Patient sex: F
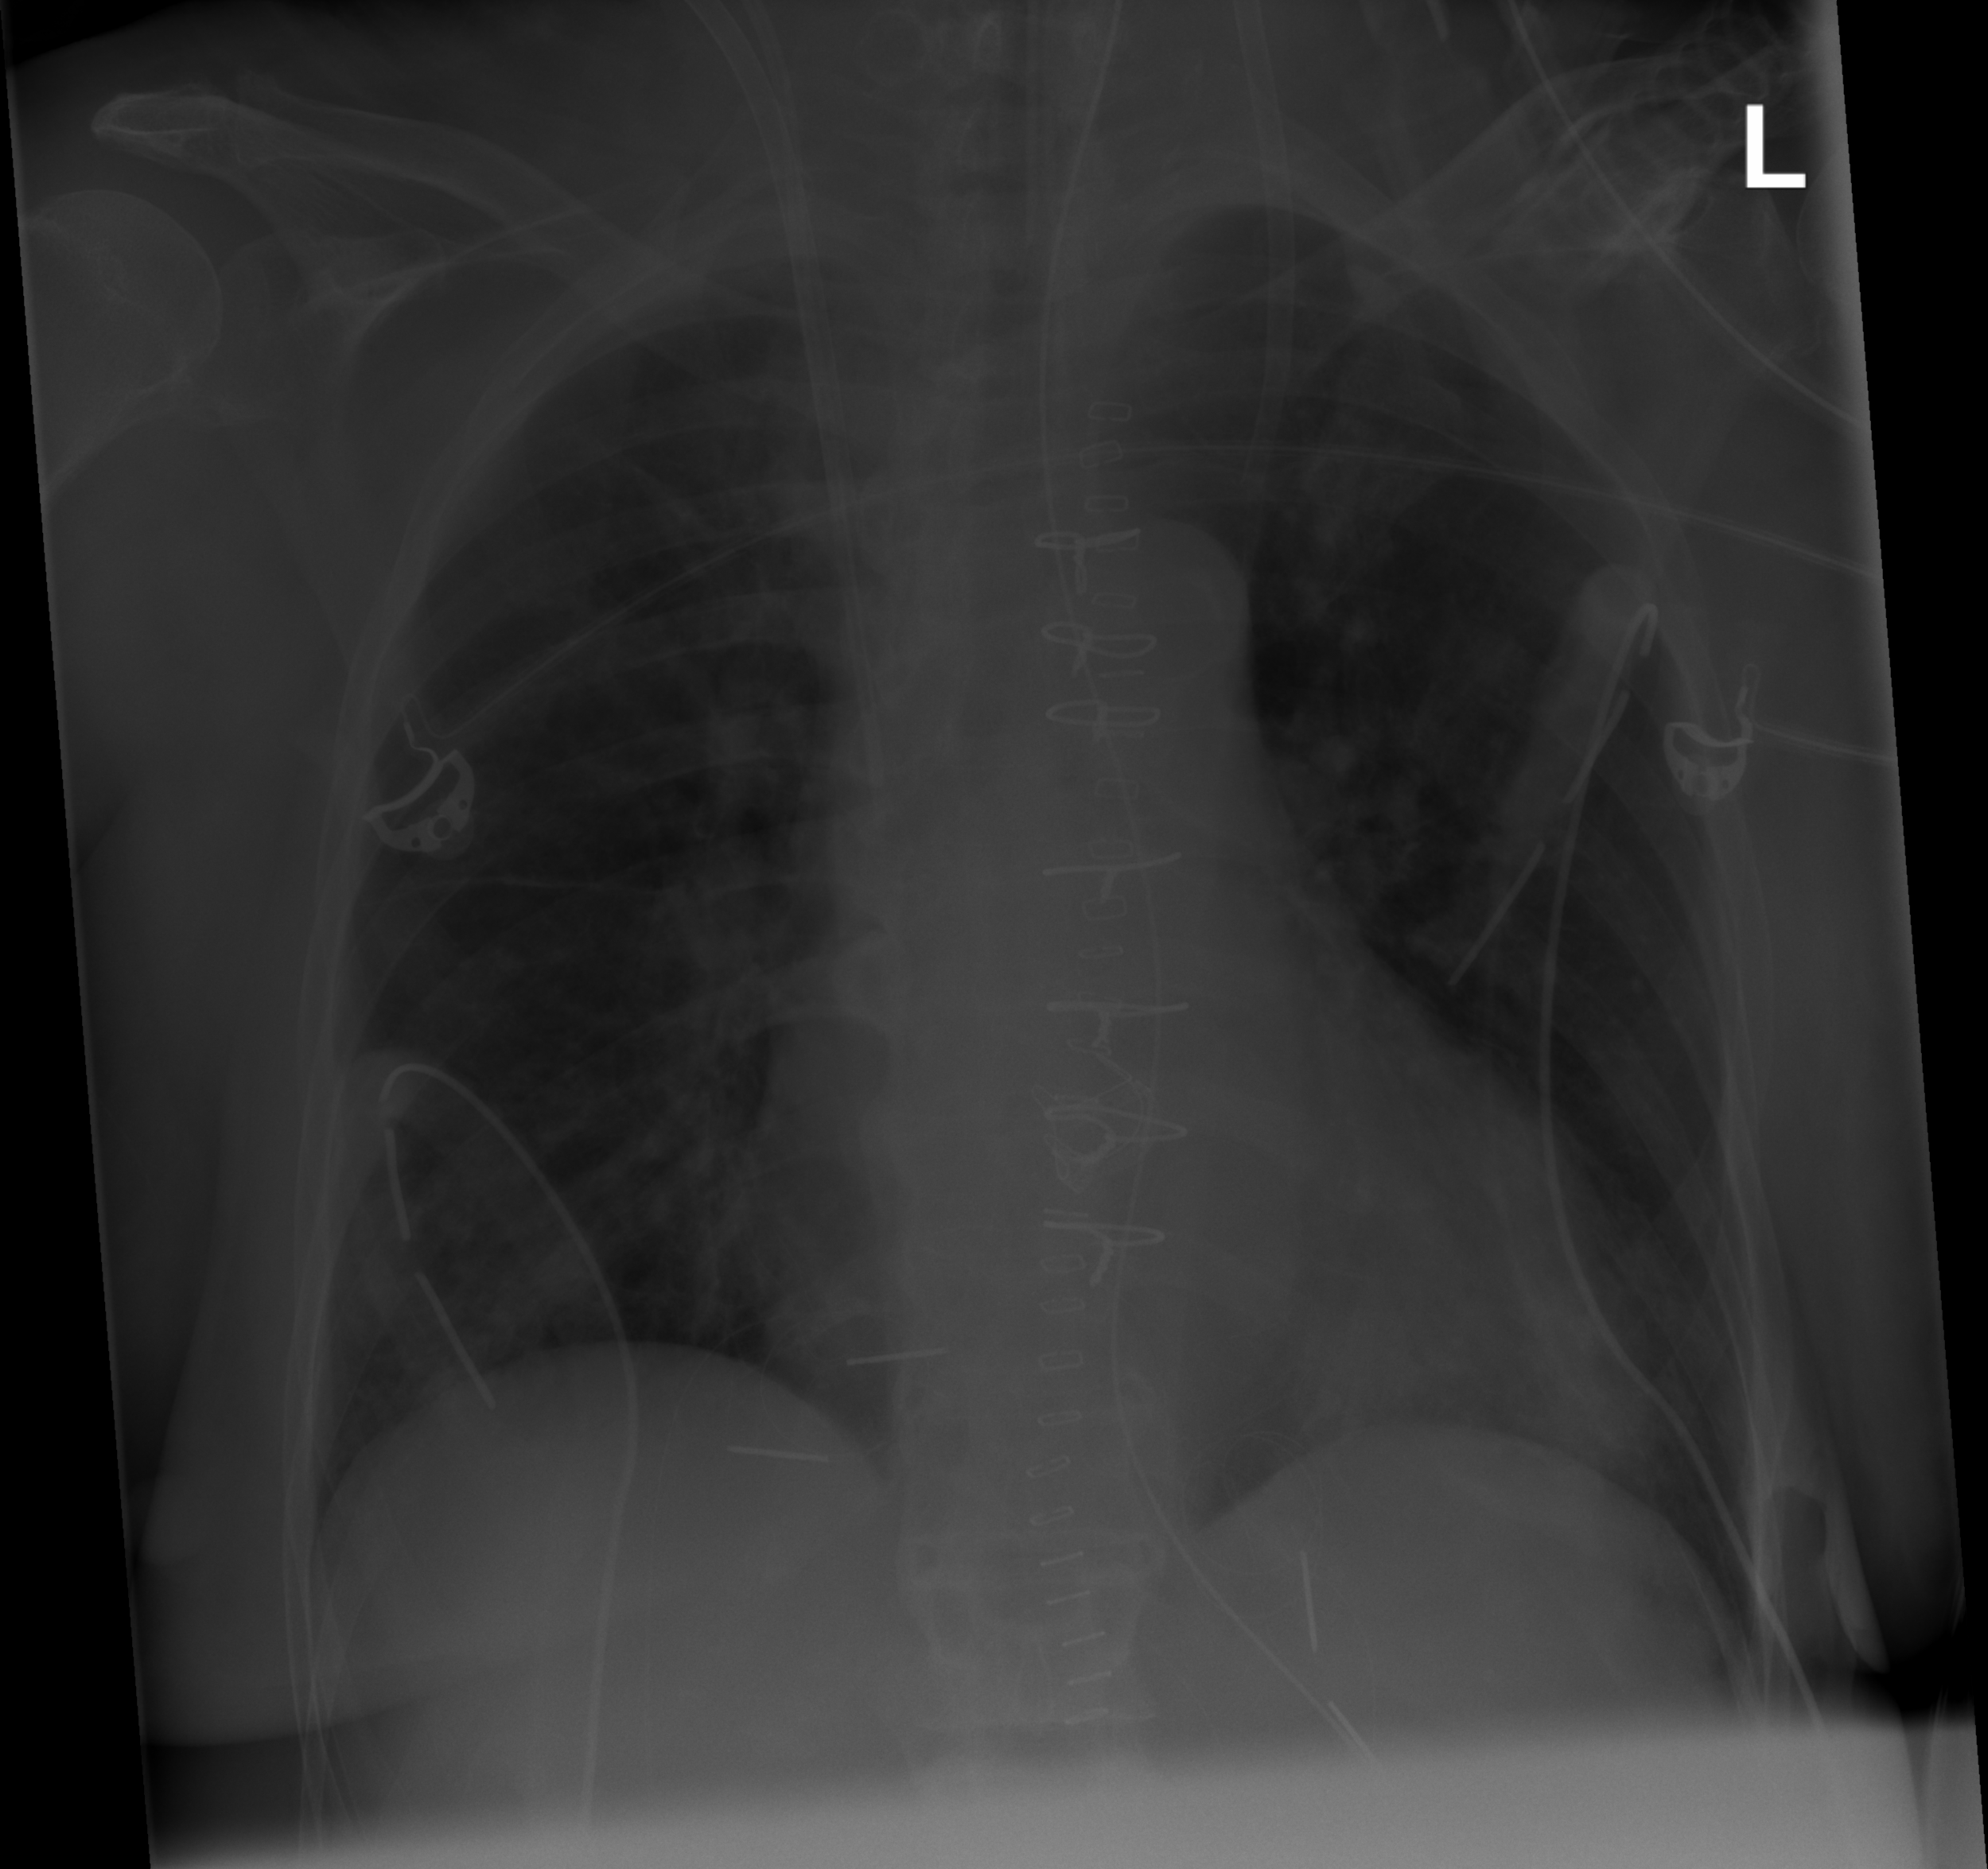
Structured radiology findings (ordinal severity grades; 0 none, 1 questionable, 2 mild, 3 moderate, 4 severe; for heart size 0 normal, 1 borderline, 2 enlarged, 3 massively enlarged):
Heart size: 1
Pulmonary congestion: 0
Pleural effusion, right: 0
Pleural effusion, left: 0
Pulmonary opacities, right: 0
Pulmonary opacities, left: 0
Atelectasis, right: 1
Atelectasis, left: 0